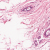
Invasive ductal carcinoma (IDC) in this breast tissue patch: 0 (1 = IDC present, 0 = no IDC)